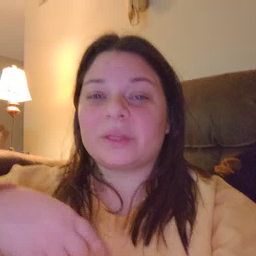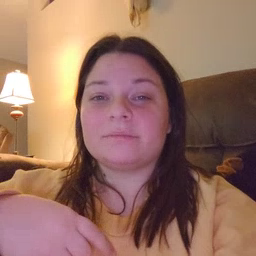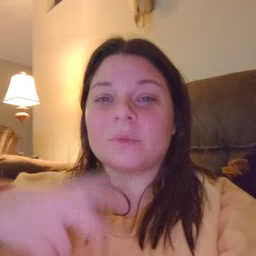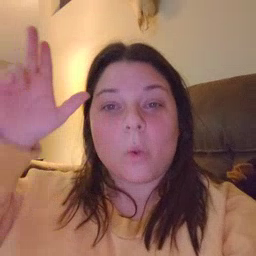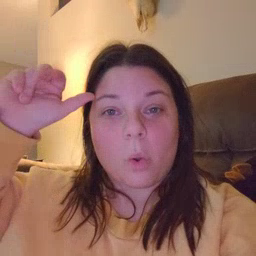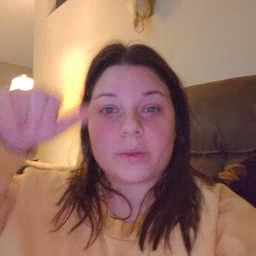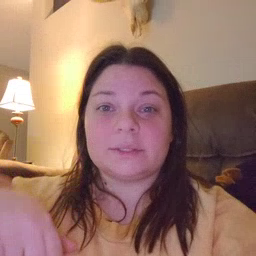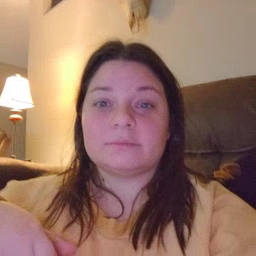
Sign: horse